Question: I have this jQuery carousel going: <URL>
It works pretty well right now but there are 2 things I am trying to fix in the css and jQuery:
<URL>
<URL>
How would I get it to start with the 2nd frame in the center of the screen, with the 1st still on the left and 3rd still on the right? It must be in the center so that the 1st and 3rd are evenly spaced on either side.
I've attached an image of what it should look like on a 1280 wide screen. Then on a larger screen size, you would just see more of the left and right images and everything would still be centered.

Also, you can see it adds the next loop when it moves from 1 to 2. How would I get it so it adds it when it moves from the end back to 1 so that you don't actually see it add?
Thanks,
Wade
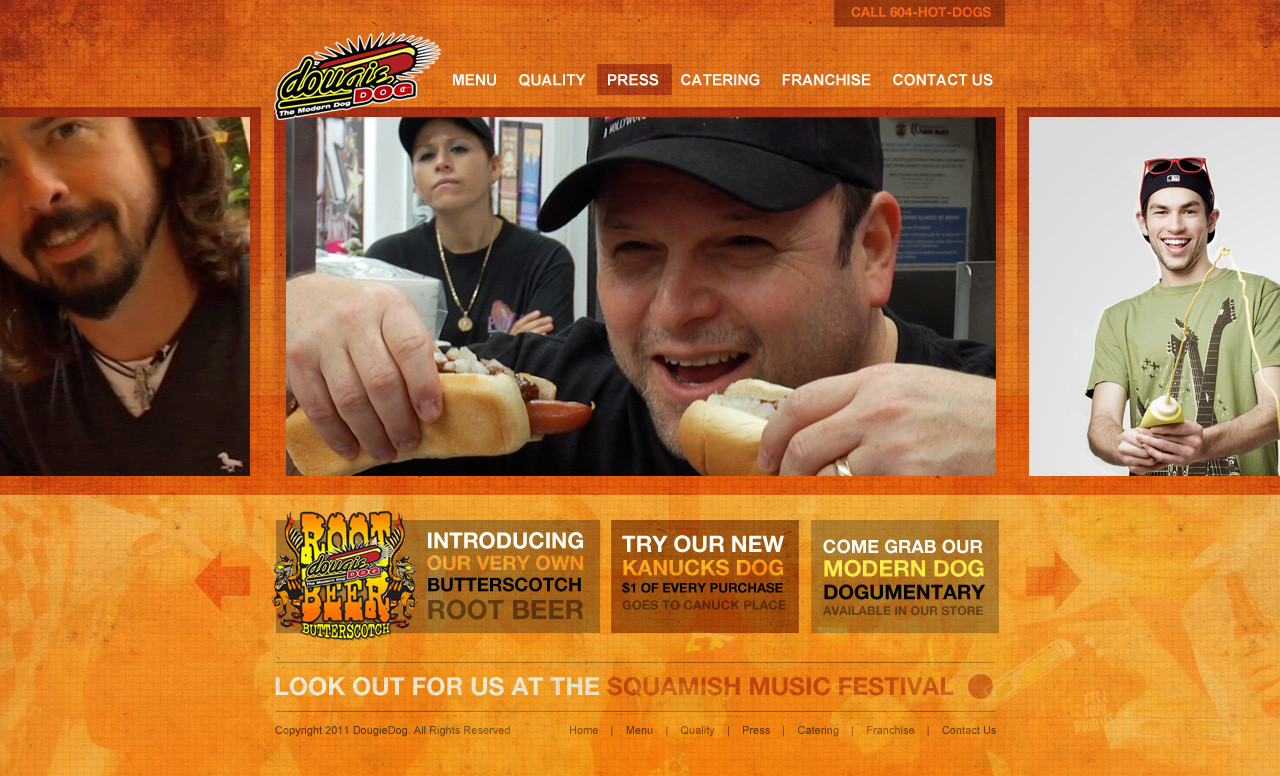
Answer: Looking at the carousel plugin I don't think it's possible to have a start index. I did however find one that does: <URL>
It is a simple change to your code, add an id to the 'ul' and the following js
'''
$(document).ready(function() {
$('#mycarousel').jcarousel({
start: 2,
auto: 2,
scroll: 1,
wrap: "circular"
});
});
'''
I haven't been able to find a reliable way to center the active 'li'. But I'm sure there is a way.
EDIT: Can now do it...
All you need to do is set the viewport width to the width of the 'li', ie 750px. Then add 'margin:0 auto;' to the viewport css. Oh and set 'overflow' to 'visible'.
<URL>